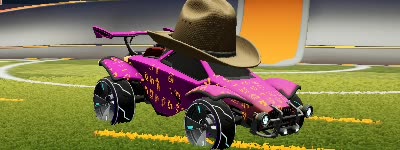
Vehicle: octane